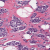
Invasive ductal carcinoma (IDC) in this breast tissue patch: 1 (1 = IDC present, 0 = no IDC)